Field crop: maize
Growth stage: 2
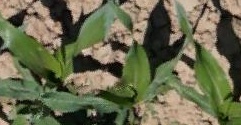
Species: maize